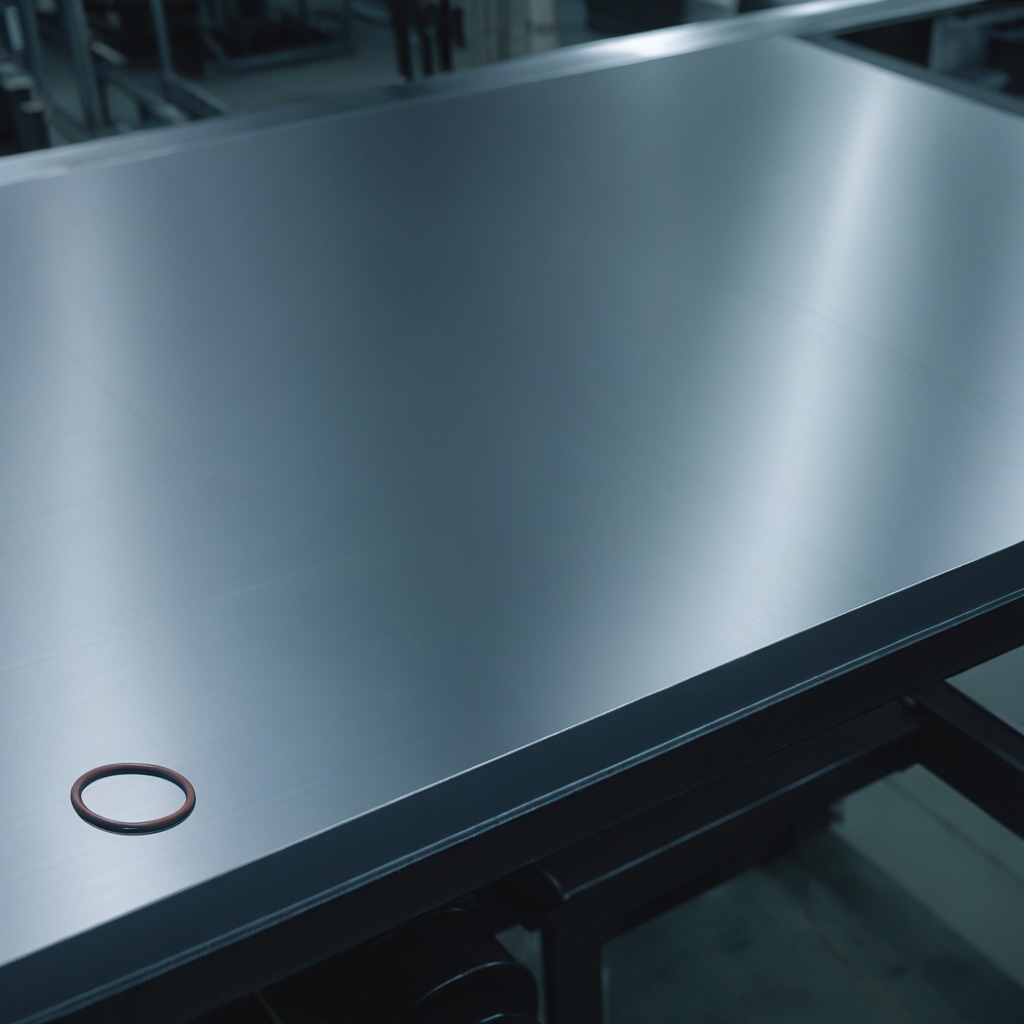
A rubber O-ring is lying on the metal table in a machine shop under fluorescent lights.